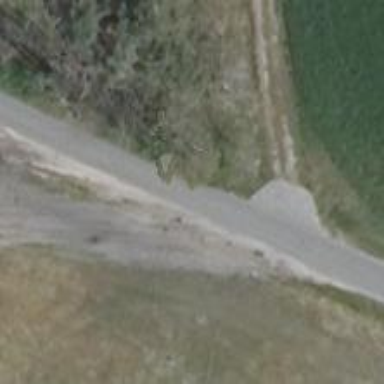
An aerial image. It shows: Unclassified road with asphalt surface.